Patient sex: M
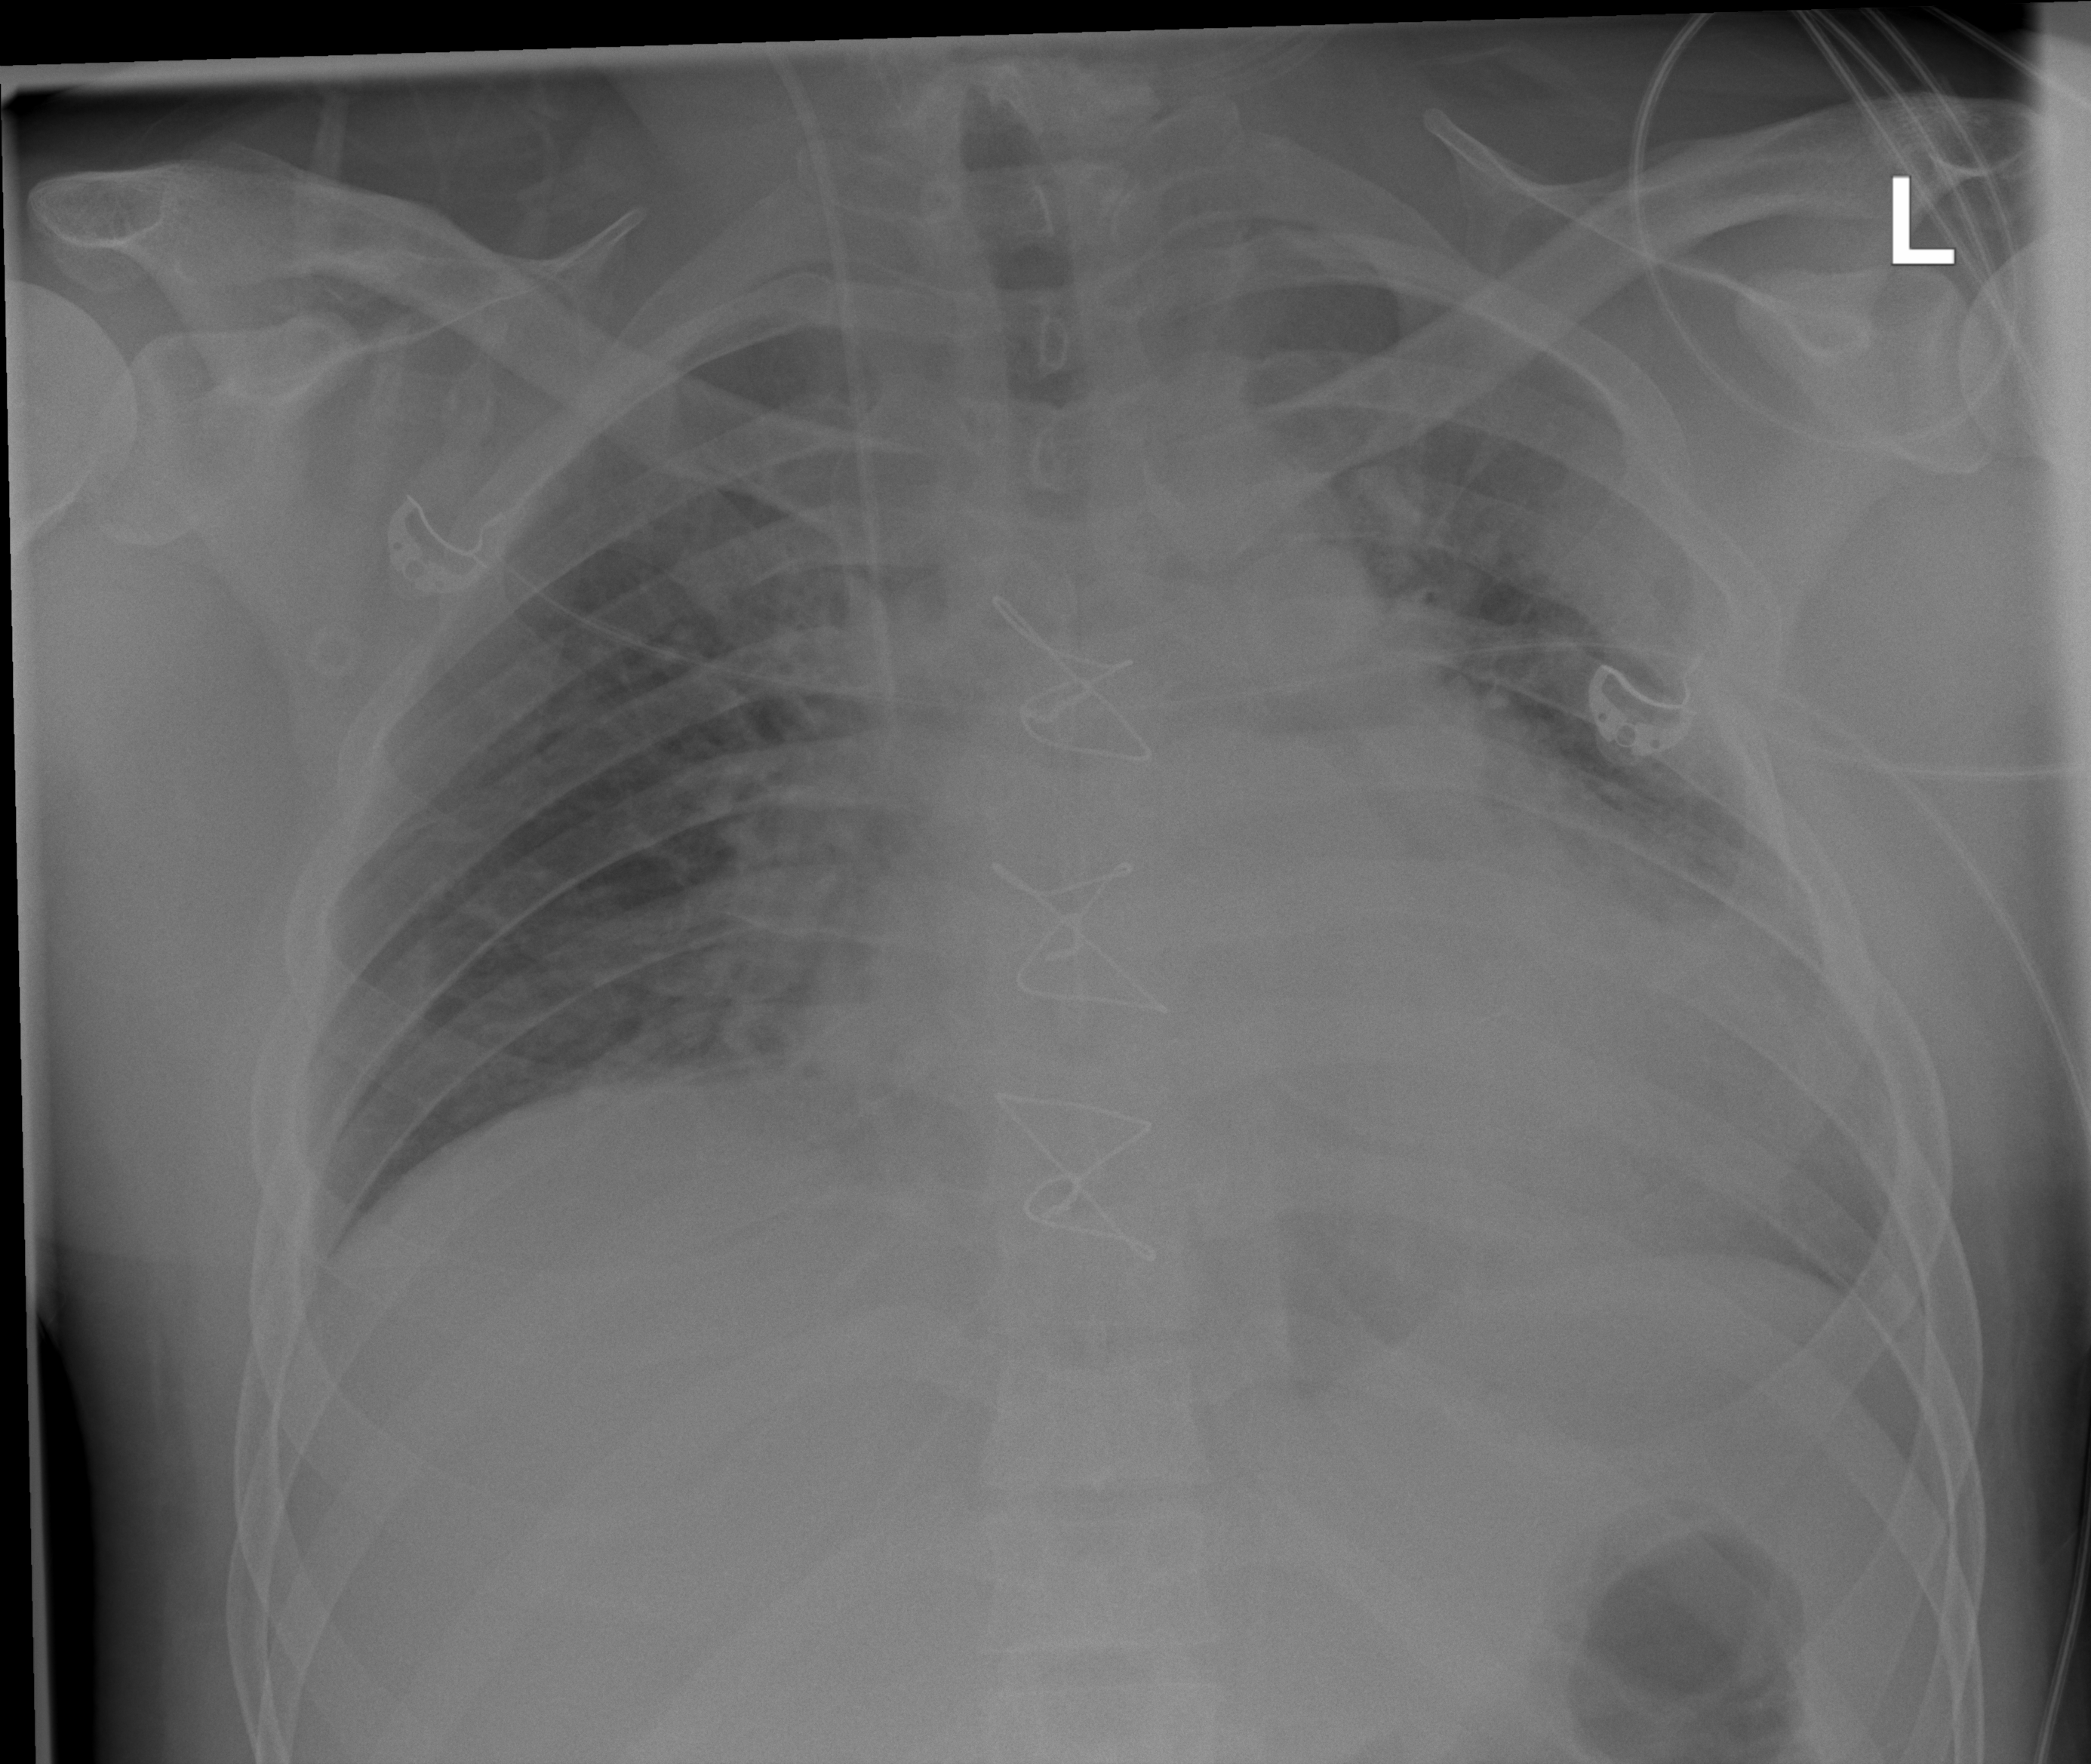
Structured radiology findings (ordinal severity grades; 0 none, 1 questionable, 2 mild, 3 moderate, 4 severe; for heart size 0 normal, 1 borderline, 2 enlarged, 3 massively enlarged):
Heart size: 2
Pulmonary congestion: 3
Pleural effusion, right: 0
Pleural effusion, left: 2
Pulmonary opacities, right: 0
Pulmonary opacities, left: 2
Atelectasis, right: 0
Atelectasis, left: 2